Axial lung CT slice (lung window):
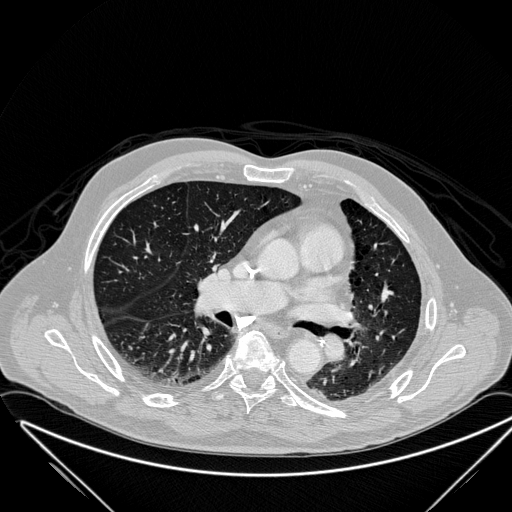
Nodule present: no